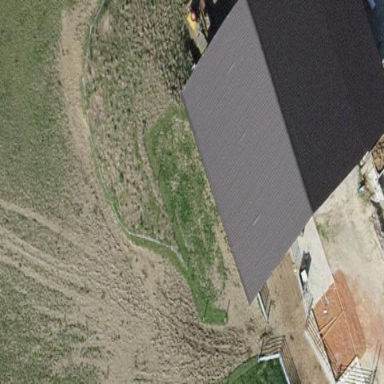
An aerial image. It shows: Farm building.